Question: I am generating dynamic textfeilds as per number entered in a textfeild but the problem is the remaining controls gets hidden by the generated textfeilds i tried to put remaining controls on one another view and tried to shift that view but it doesn't worked for me as a newbie to objective c world i am not able to figure this out
please help me out
thanks in advace..
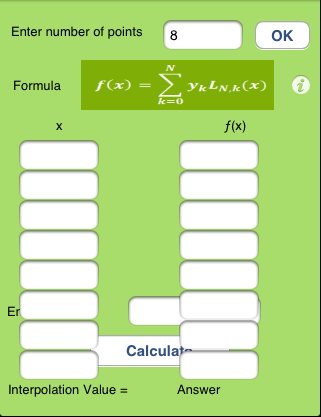
Answer: I tried this and it worked for me
'''
CGPoint controlsCenter = ViewBottom.center;
if(Pointsvalue > 5)
{
controlsCenter.y += txtFldFrame1.frame.origin.y+20;
ViewBottom.center = controlsCenter;
[ScrollLag addSubview:ViewBottom];
}
[ScrollLag setContentSize:(CGSizeMake(0, controlsCenter.y+100))];
'''
here ScrollLag is my scroll and Viewbottom is my view.